高一 · 计数
(12 分) $x$ 的取值范围为 $[0,10]$, 给出如图所示程序框图, 输入一个数 $x$.

（1）请写出程序框图所表示的函数表达式;

(2) 求输出的 $y \quad(y<5)$ 的概率;

(3) 求输出的 $y(6<y \leq 8)$ 的概率.
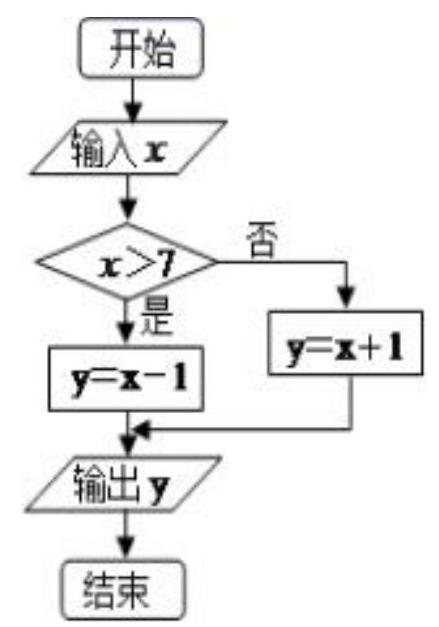
答案: (1) $y=\left\{\begin{array}{l}x-1,7<x \leq 10 \\ x+1,0 \leq x \leq 7\end{array} ;\right.$ (2) $\frac{2}{5}$; (3) $\frac{2}{5}$.
解析: (1) 由已知可得程序框图所表示的函数表达式是 $y=\left\{\begin{array}{l}x-1,7<x \leq 10 \\ x+1,0 \leq x \leq 7\end{array}\right.$.

(2) 当 $y<5$ 时, 若输出 $y=x+1(0 \leq x \leq 7)$,

此时输出的结果满足 $x+1<5$, 所以 $0 \leq x<4$;

若输出 $y=x-1(7<x \leq 10)$,

此时输出的结果满足 $x-1<5$, 所以 $0 \leq x<6$ (不合题意),

所以输出的 $y(y<5)$ 时 $x$ 的范围是 $0 \leq x<4$.

则使得输出的 $y(y<5)$ 的概率为 $p=\frac{4-0}{10-0}=\frac{2}{5}$.

(3) 当 $x \leq 7$ 时, 输出 $y=x+1(0 \leq x \leq 7)$ ，

此时输出的结果满足 $6<x+1 \leq 8$, 解得 $5<x \leq 7$;

当 $x>7$ 时, 输出 $y=x-1(7<x \leq 10)$,

此时输出的结果满足 $6<x-1 \leq 8$, 解得 $7<x \leq 9$,

综上, 输出的 $y(6<y \leq 8)$ 时 $x$ 的范围是 $5<x \leq 9$,

则使得输出的 $y$ 满足 $6<y \leq 8$ 的概率为 $p=\frac{9-5}{10}=\frac{2}{5}$.